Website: macys
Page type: customer-info-address
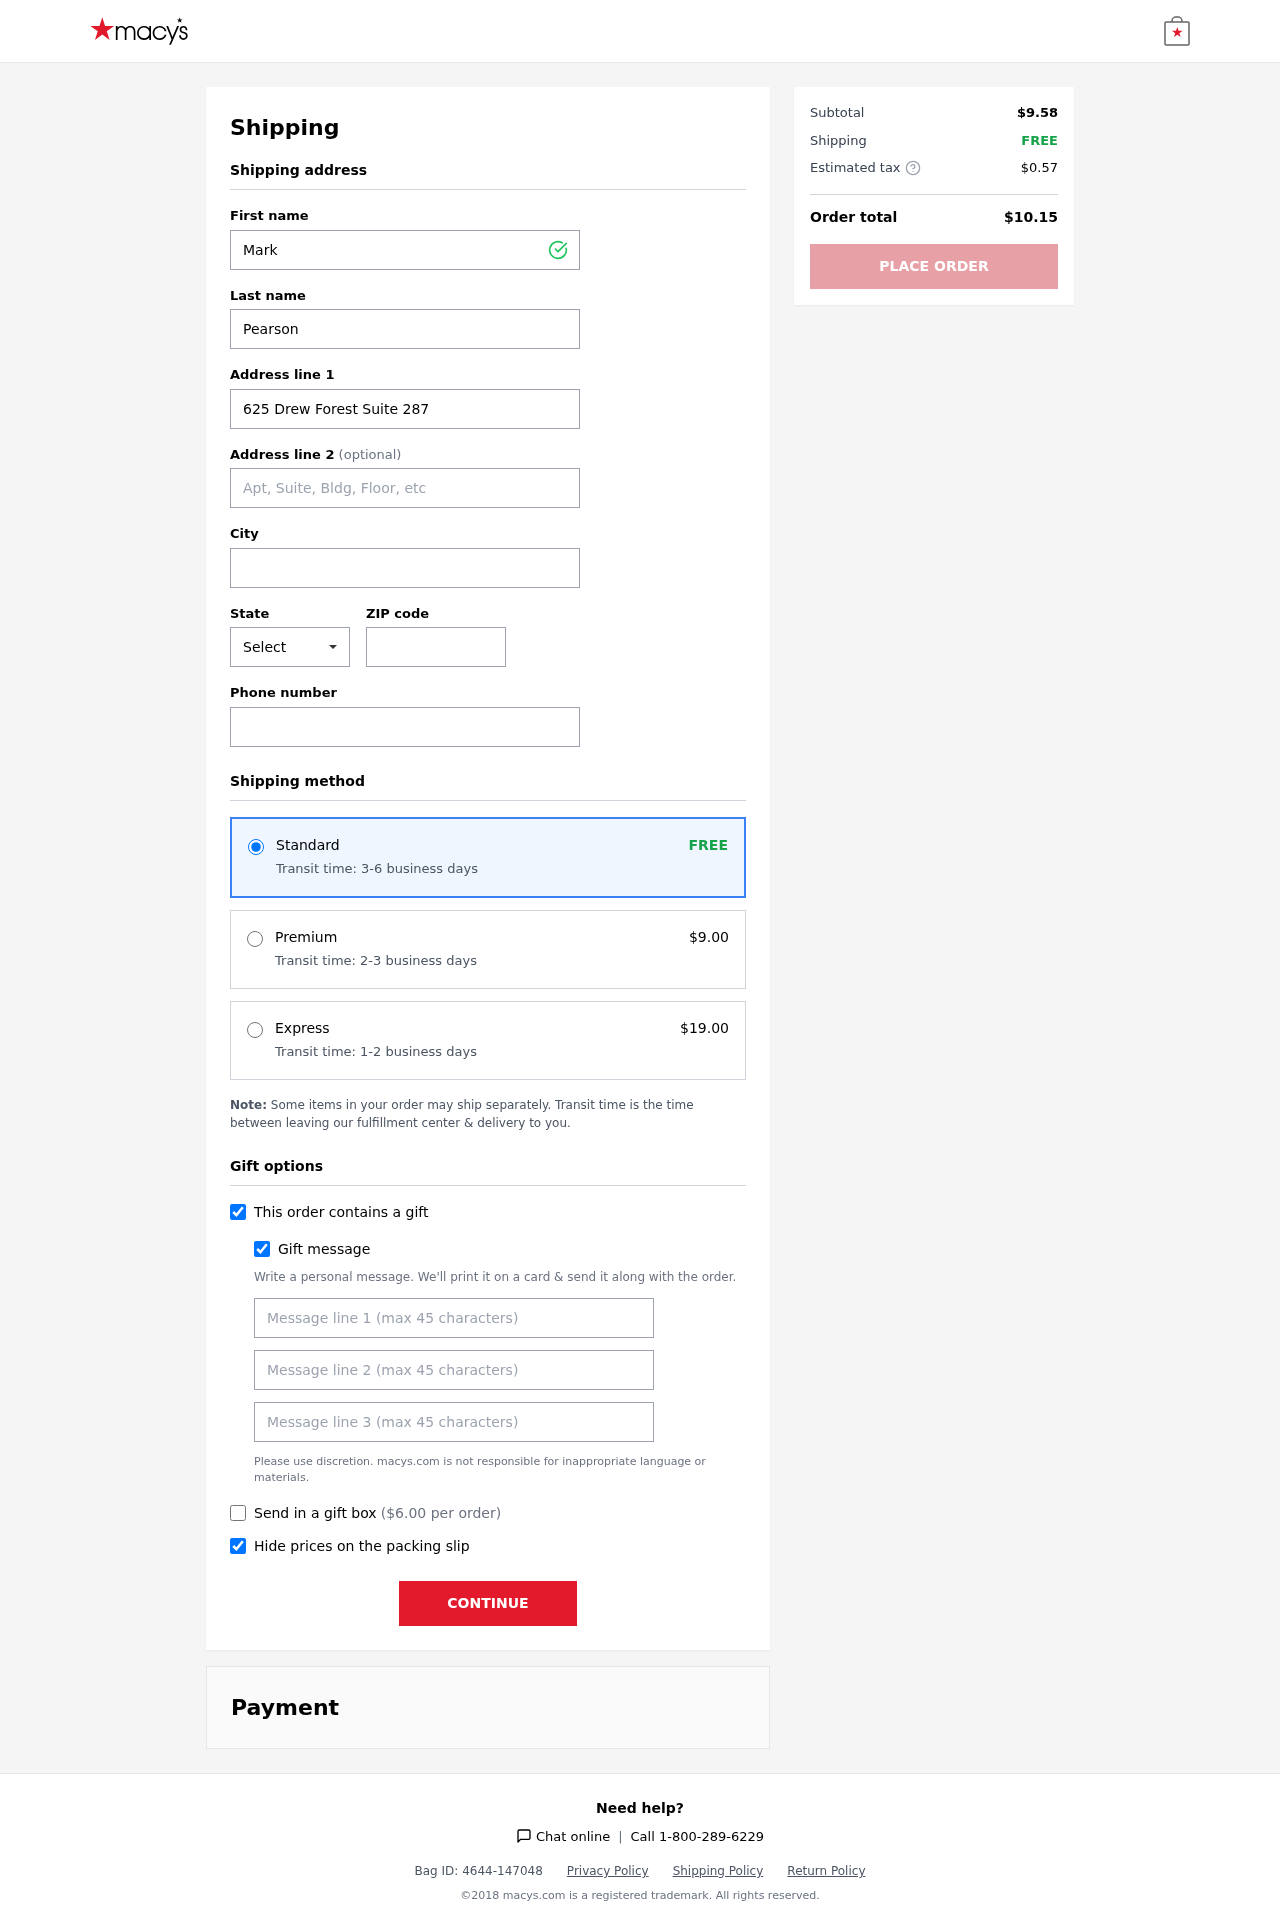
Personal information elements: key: PII_CITY
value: Lake Ashleyview
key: PII_FIRSTNAME
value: Mark
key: PII_GIFT_MESSAGE
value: Hey Zachary, I saw this roasted poblano dressing and immediately thought of how much you enjoy whipping up delicious meals. I hope it adds a little extra flair to your next culinary adventure! Enjoy!  Mark
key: PII_LASTNAME
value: Pearson
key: PII_PHONE
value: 3637996863
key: PII_POSTCODE
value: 03764
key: PII_STATE_ABBR
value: CO
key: PII_STREET
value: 625 Drew Forest Suite 287
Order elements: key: ORDER_SHIPPING_STANDARD
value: FREE
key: ORDER_SHIPPING_STANDARD_TIME
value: Transit time: 3-6 business days
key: ORDER_SHIPPING_PREMIUM
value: $9.00
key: ORDER_SHIPPING_PREMIUM_TIME
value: Transit time: 2-3 business days
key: ORDER_SHIPPING_EXPRESS
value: $19.00
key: ORDER_SHIPPING_EXPRESS_TIME
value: Transit time: 1-2 business days
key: ORDER_GIFT_BOX_FEE
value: $6.00
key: ORDER_SUBTOTAL
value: $9.58
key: ORDER_SHIPPING_COST
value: FREE
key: ORDER_TAX
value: $0.57
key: ORDER_TOTAL
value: $10.15